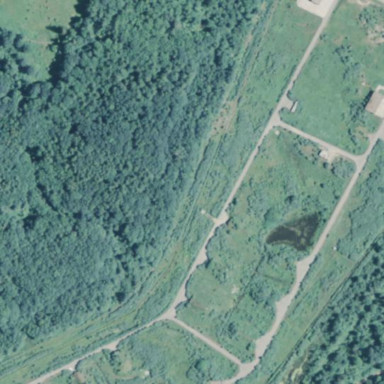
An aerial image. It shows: Fence surrounding brownfield area with scrub vegetation.